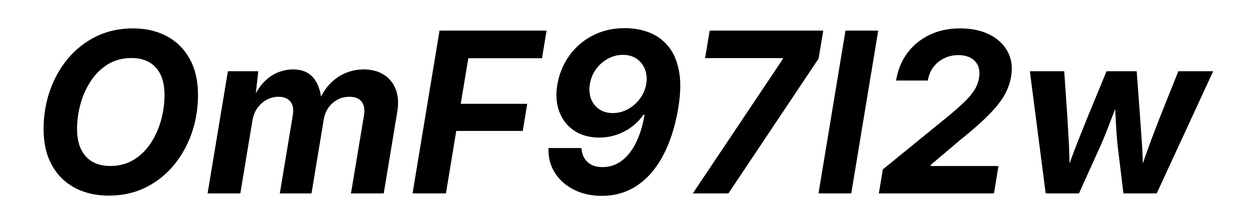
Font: Inter-Italic_Bold_Italic